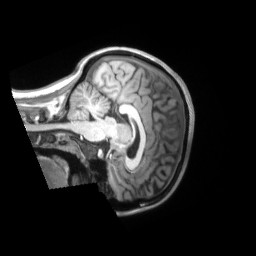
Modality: T1w
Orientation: sagittal
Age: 22
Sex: female
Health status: ill
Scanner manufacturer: siemens
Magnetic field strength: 3 T
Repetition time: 2.2 s
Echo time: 0.00157 s